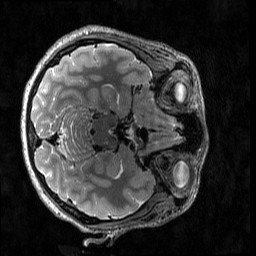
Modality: T2w
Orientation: axial
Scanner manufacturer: siemens
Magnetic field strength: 3 T
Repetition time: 3.2 s
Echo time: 0.565 s